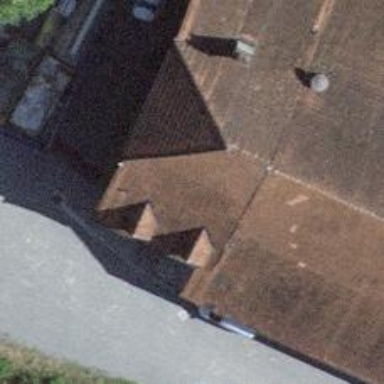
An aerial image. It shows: Cafe.